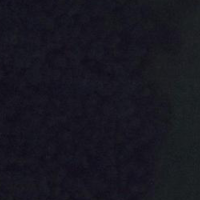
EUNIS habitat code: 44
Species observed at this site:
Aphantopus hyperantus
Ptyonoprogne rupestris